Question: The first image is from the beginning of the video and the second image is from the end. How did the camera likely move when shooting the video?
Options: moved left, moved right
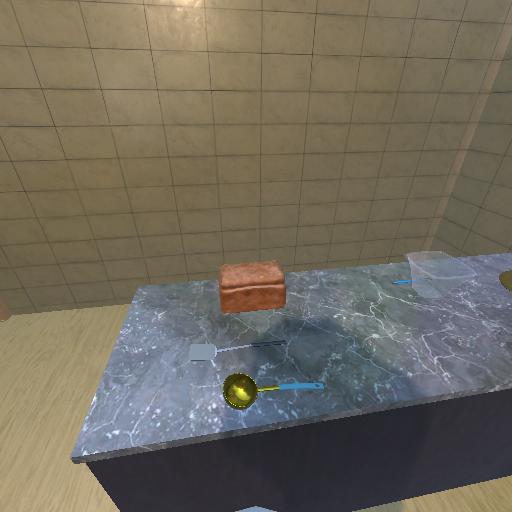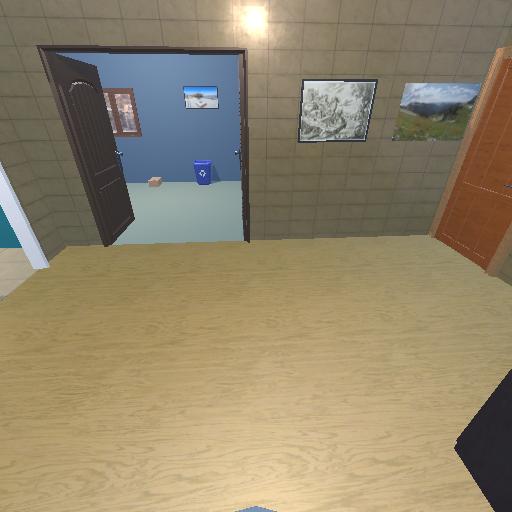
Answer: moved left